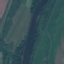
Land use / land cover class: River